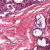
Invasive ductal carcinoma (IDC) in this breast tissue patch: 0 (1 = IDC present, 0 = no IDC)